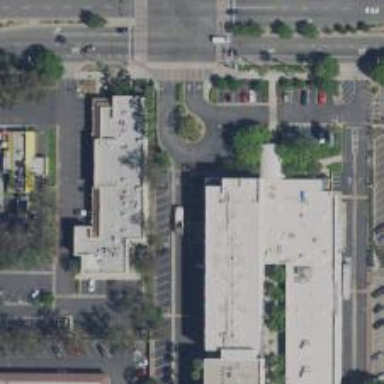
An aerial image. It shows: Parking space is available.